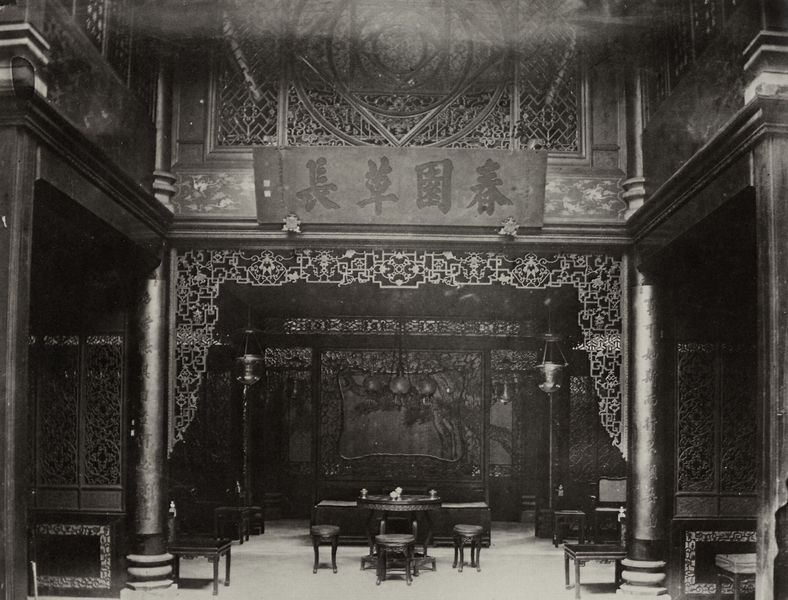
Titel: Ein Raum in der Wohnung einer reichen chinesischen Familie
Künstler: Chinesischer Photograph
Schlagwörter: dunkel, bar, hintergrund, holz, lampe, lampen, raum, stuhl, stühle, symbol, säule, säulen, tisch, tische, zeichen, muster, ornament, gitter, auge, sessel, bühne, theater, kreis, rund, japan, schrift, wohnzimmer, leer, saal, dekoration, hotel, salon, paravent, leuchter, tee, schriftzeichen, halle, foto, fotografie, schild, restaurant, asien, schwarzweiss, asiatisch, photo, chinesisch, china, vergittert, etagen, tempel, ornamentik, quadrat, islam, gasthaus, nischen, hängelampe, mehrgeschossig, treffpunkt, ich habe keine ahnung, was ich tun soll..., symbolo, basthaus, lamepen